Question: My iPod touch is connected to my mac. I want to see console logs of the iPod.
I have xCode connected, and the console.app.
Why can't I see console logs?
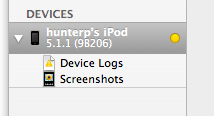
Answer: The yellow light indicates that Xcode does not recognize your iPod as development device. There should be a "Use for Development" button in that case.